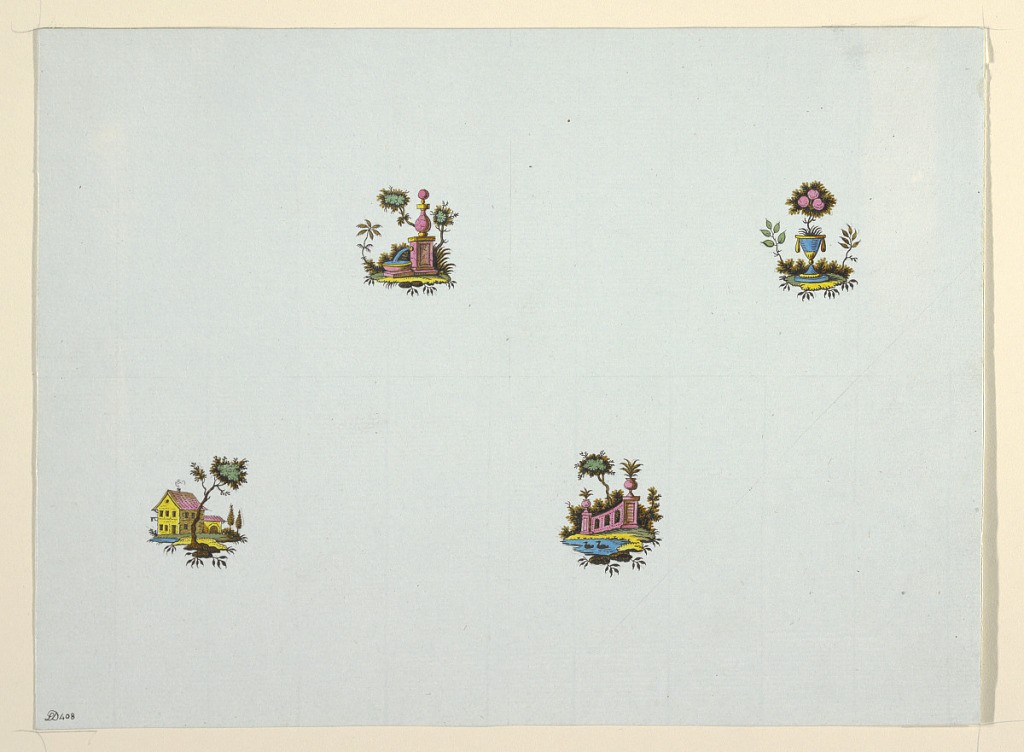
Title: Drawing
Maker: Louis-Albert DuBois, Swiss, 1752–1818
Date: ca. 1801
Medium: Gouache and graphite on pale blue laid paper
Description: Horizontal rectangle or four vignettes.  Upper left, a pink fountain; upper right, an urn containing a flowering tree; lower left, yellow house; lower right, a pink garden wall and two ducks in a pond.